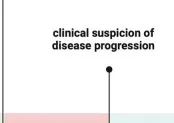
Patient's clinical course.
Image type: chart (chart)